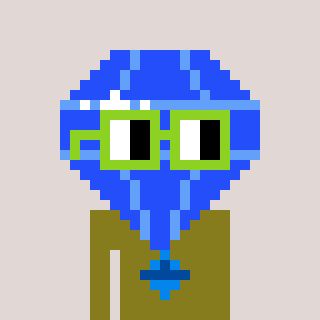
a pixel art character with square light green glasses, a blue diamond-shaped head and a gunk-colored body on a warm background